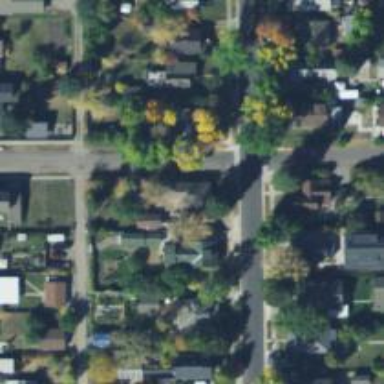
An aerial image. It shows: Neighborhood.